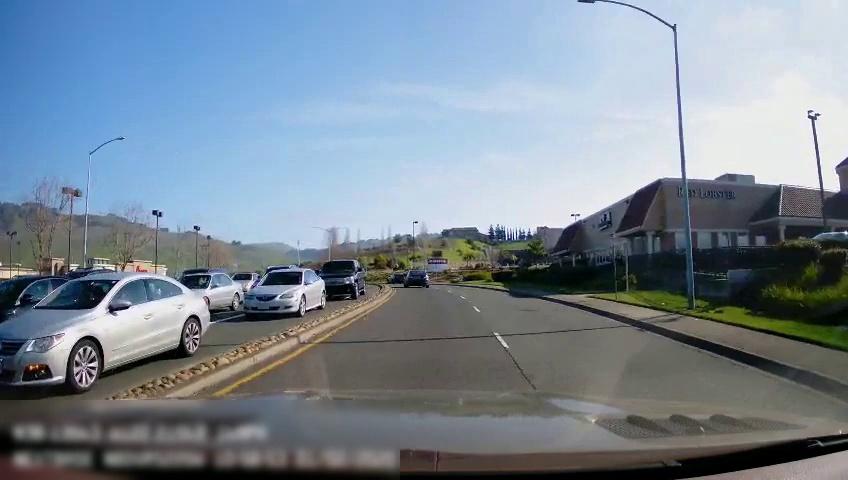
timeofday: Day
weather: Sunny
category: Drivable Space
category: Drivable Space
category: Vehicles | Car
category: Vehicles | SUV
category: Vehicles | SUV
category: Vehicles | Truck
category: Vehicles | Car
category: Vehicles | Car
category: Vehicles | Car
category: Vehicles | Car
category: Vehicles | Car
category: Lanes | Opposite Lane
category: Lanes | Alternate Lane
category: Lanes | Alternate Lane